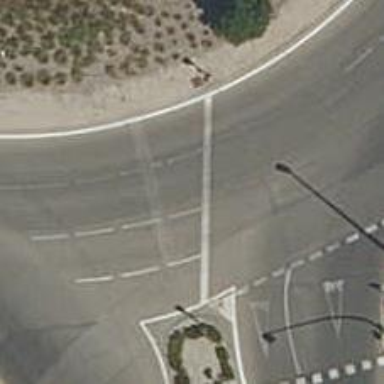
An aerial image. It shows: Road with traffic signals.